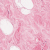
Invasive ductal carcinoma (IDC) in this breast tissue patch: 0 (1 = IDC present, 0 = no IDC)